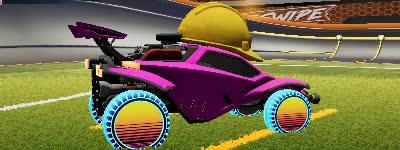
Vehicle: octane